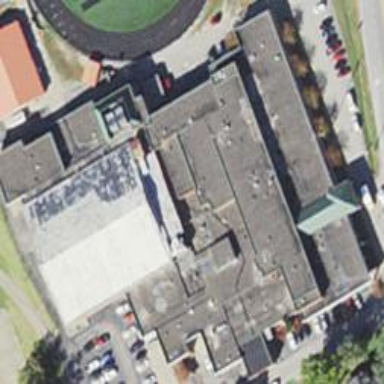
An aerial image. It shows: School building.